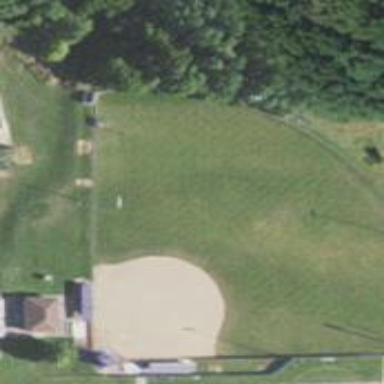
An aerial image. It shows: Baseball pitch for leisure land activities.